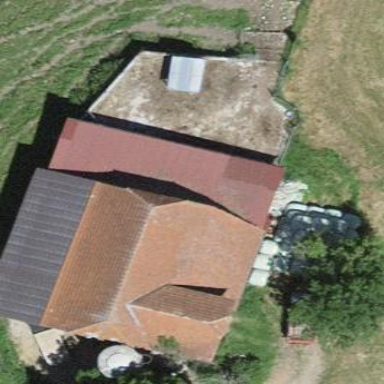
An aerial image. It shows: Barn.